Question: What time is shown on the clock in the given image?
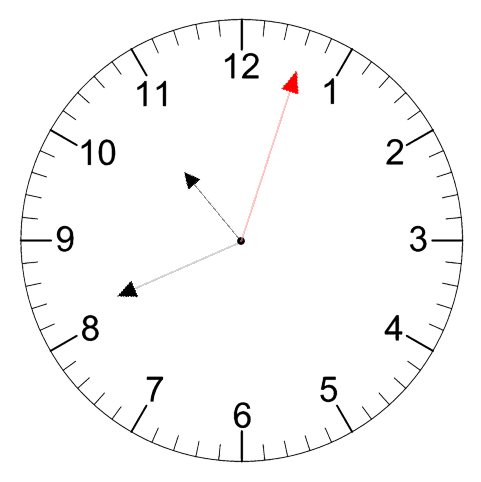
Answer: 10:41:03